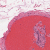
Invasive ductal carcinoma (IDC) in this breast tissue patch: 0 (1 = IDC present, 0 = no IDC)